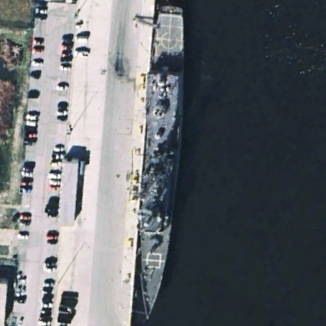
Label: cruiser